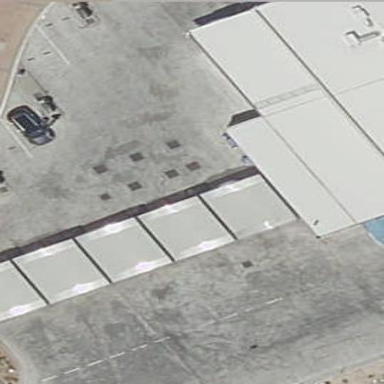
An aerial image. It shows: View of roof of building.